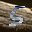
Label: 5